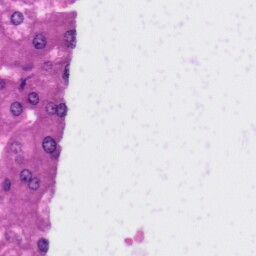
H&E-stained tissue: Liver